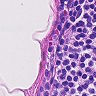
Metastatic tissue present: no